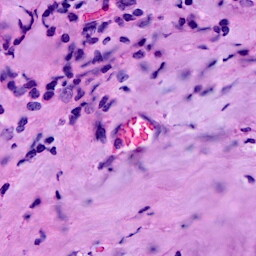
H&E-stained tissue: Breast